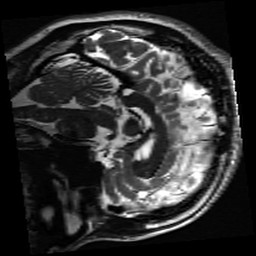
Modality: inplaneT2
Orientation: sagittal